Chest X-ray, PA view. Patient: 69 years old, sex M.
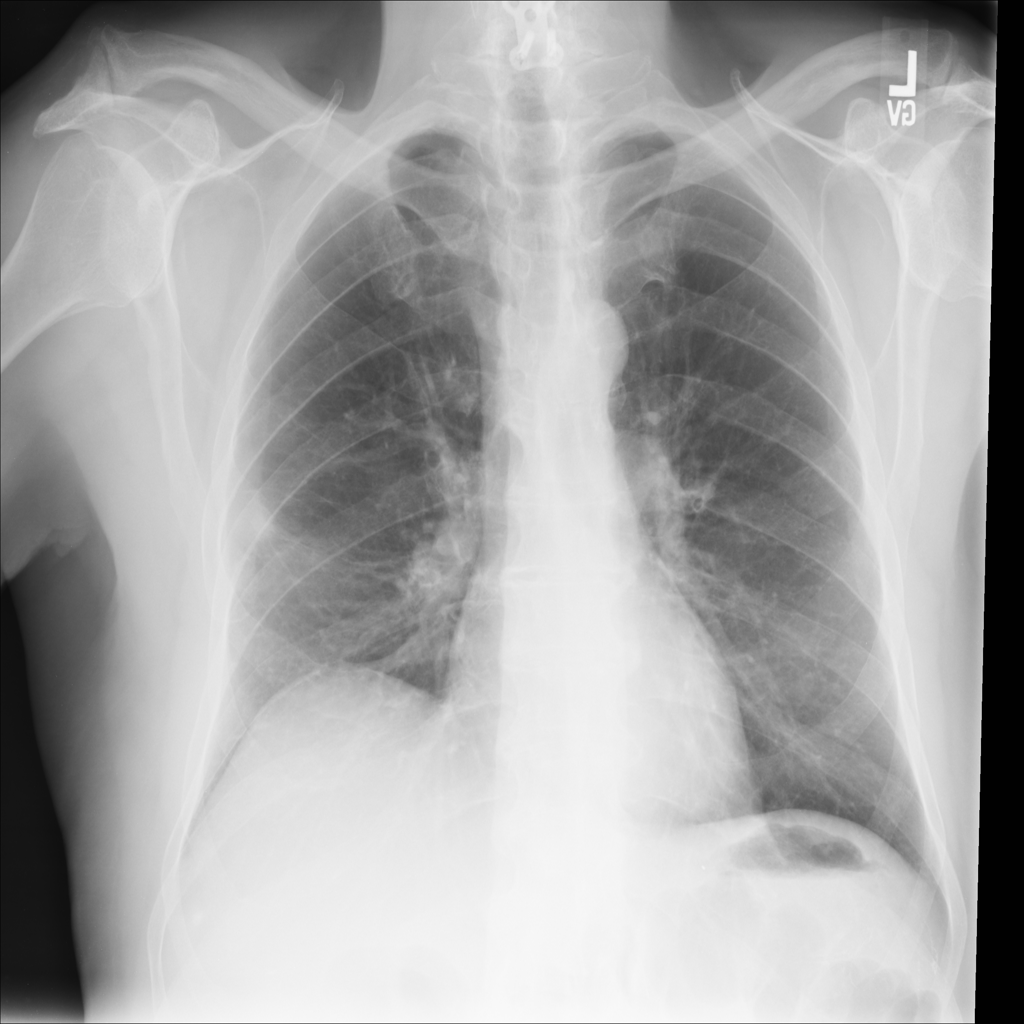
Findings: No Finding